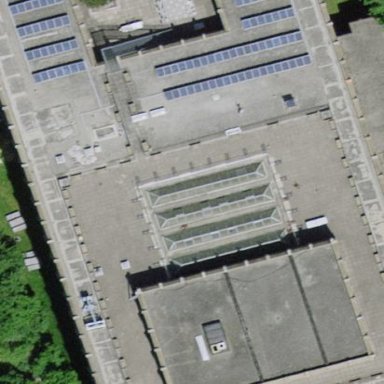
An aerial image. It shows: College building.